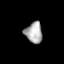
Tissue: skin
Cell type: Epithelial cells
Senescence score: 0.682
Nuclear area (px): 349
Mean DAPI intensity: 171.427